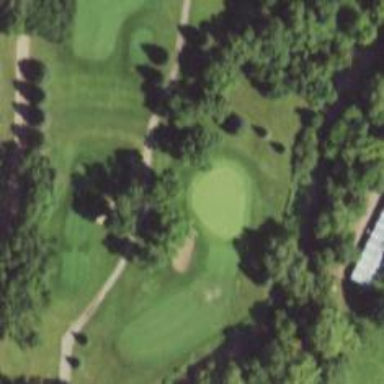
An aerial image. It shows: Golf hole.